Field crop: tomato
Growth stage: 1
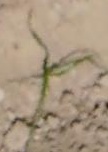
Species: cyperus